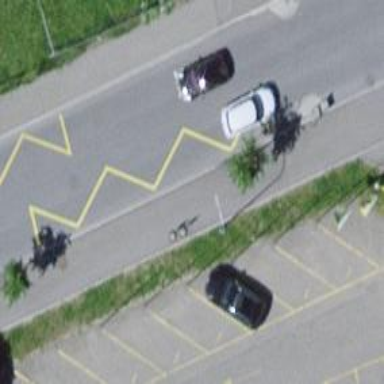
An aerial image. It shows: Bus stop along the road.